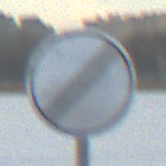
Verkehrszeichen: EndeSaemtlicherBegrenzungen
Umgebung: Outdoor, Nature
Tageszeit: SunriseSunset
Wetter: PartlyCloudy
Licht: Natural
Jahreszeit: NotSpecified
Kontrast: LowContrast